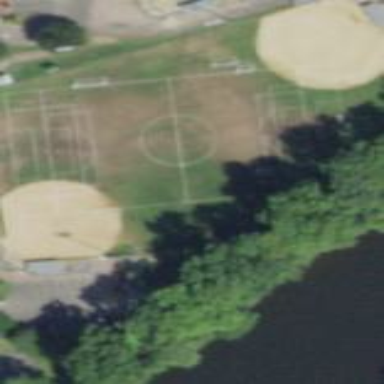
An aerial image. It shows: Baseball pitch for leisure land.